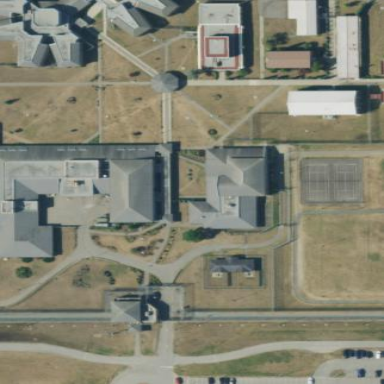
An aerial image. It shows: Prison.